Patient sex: M
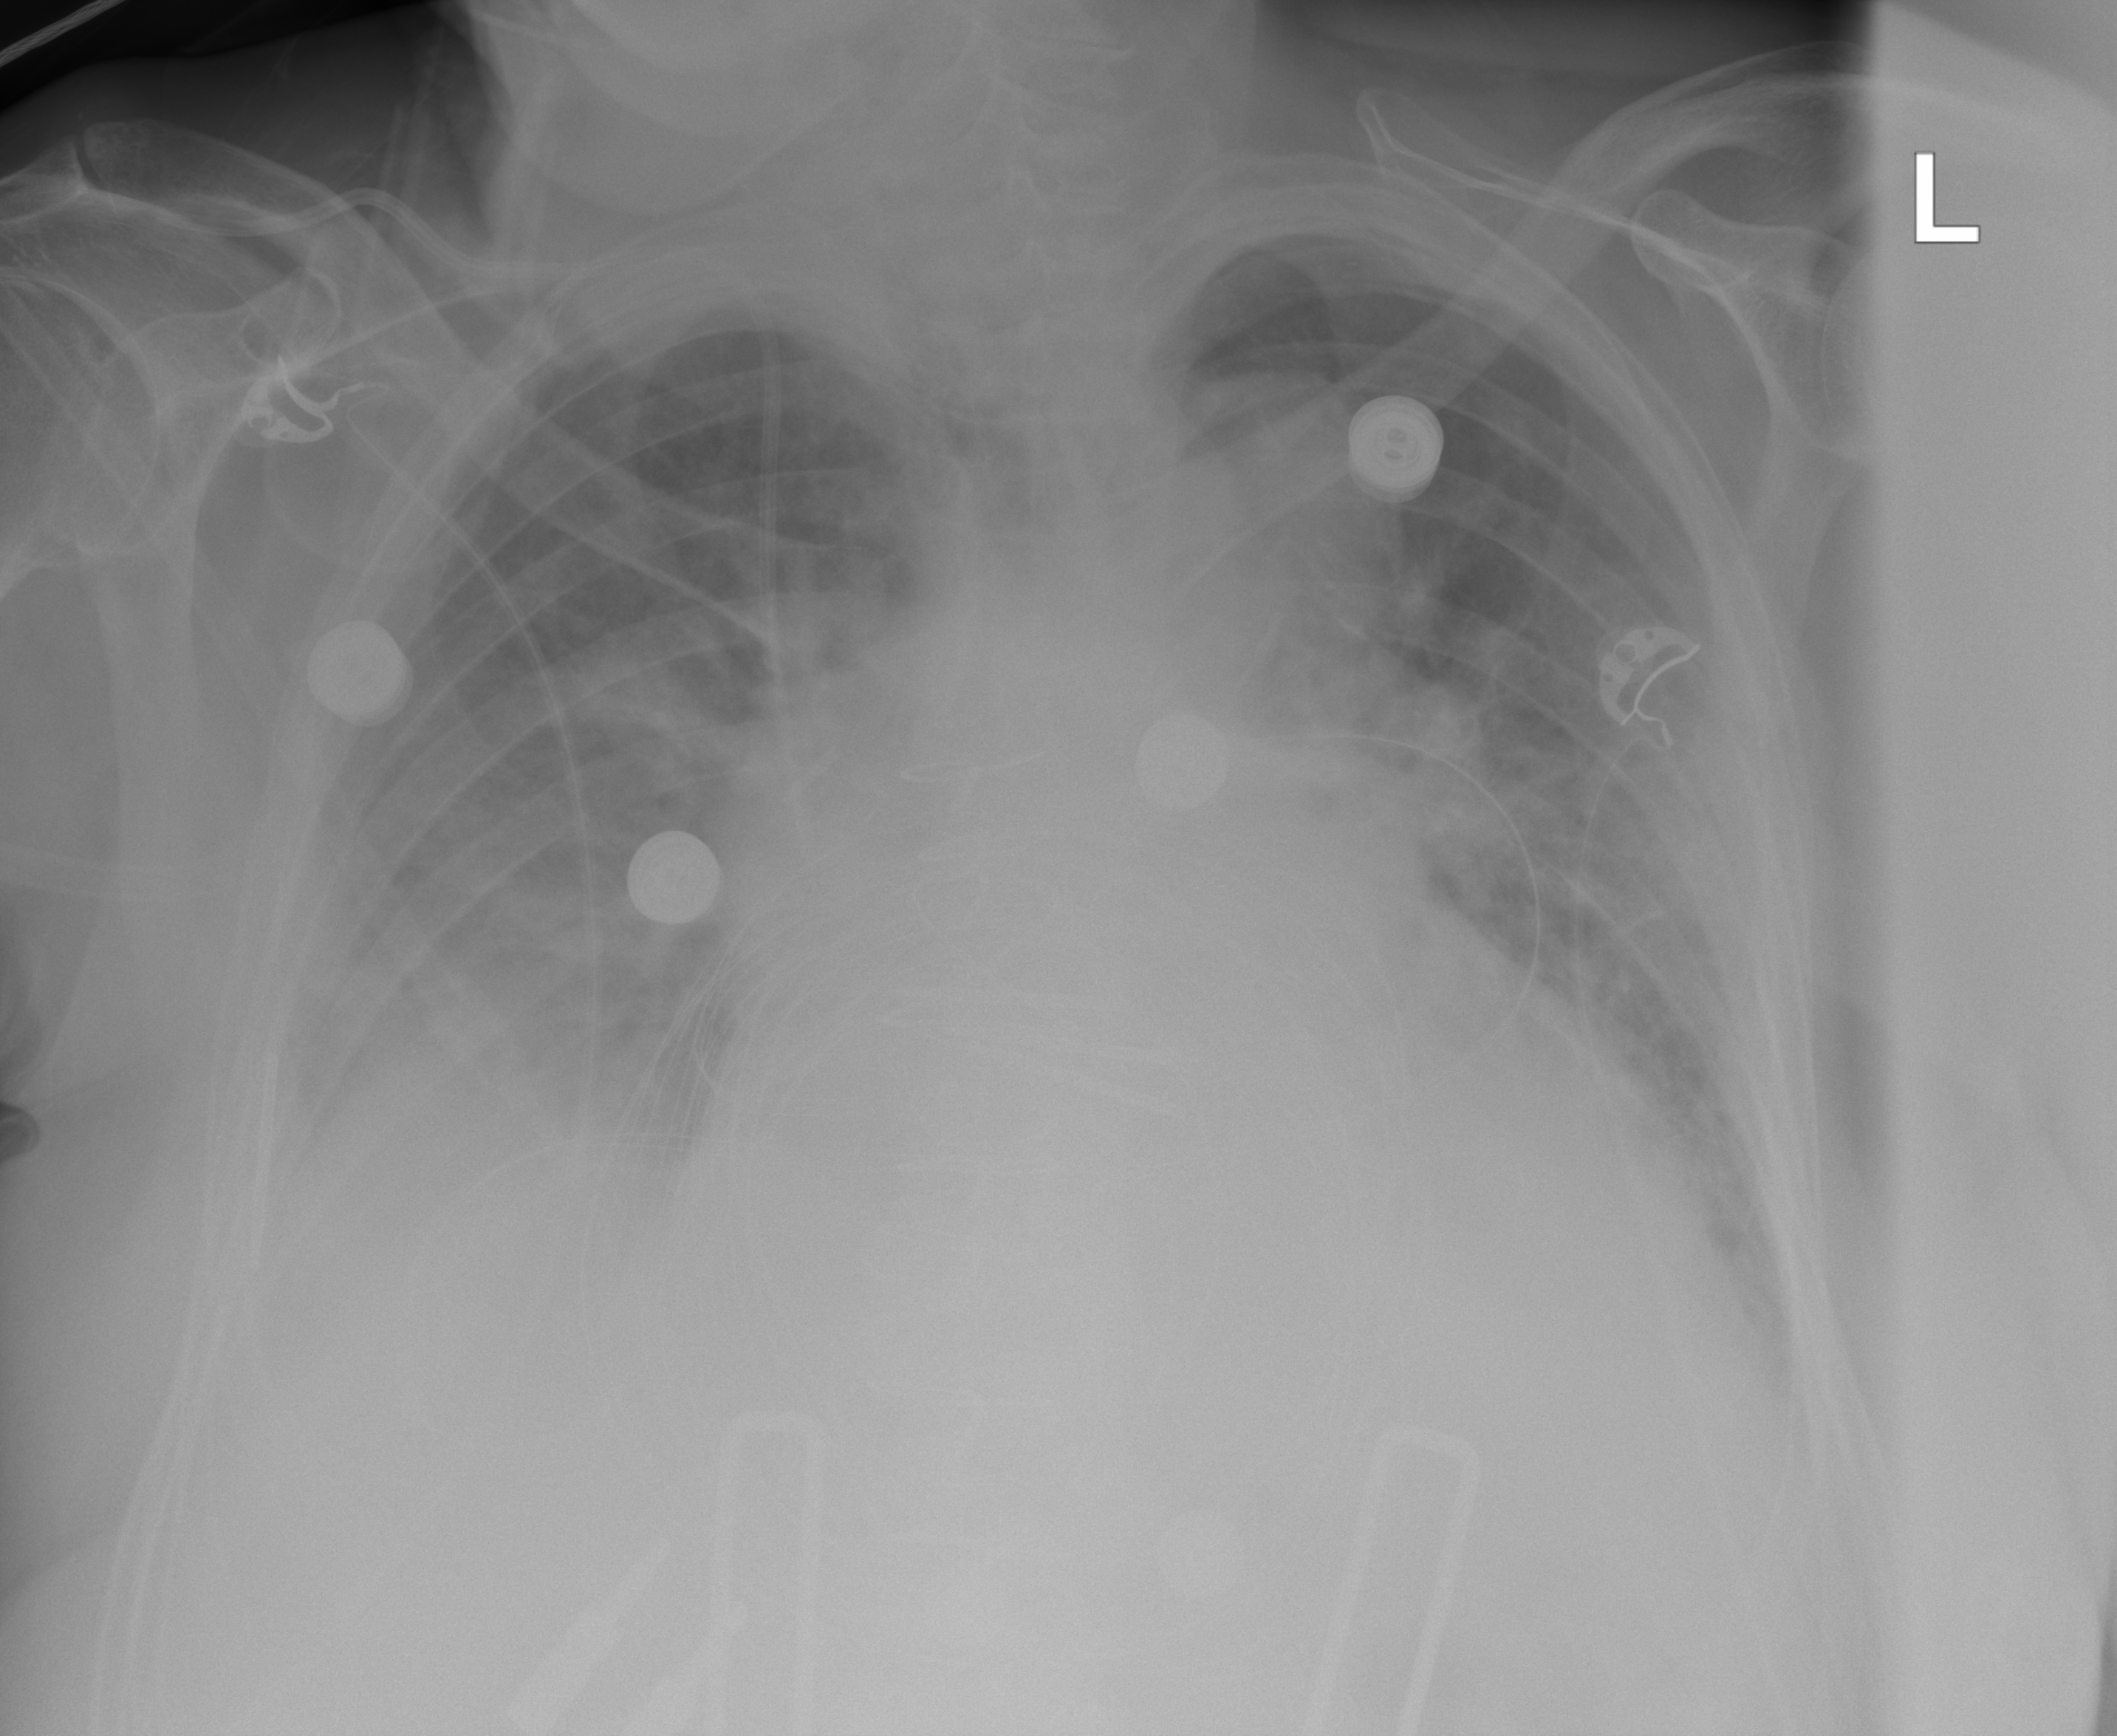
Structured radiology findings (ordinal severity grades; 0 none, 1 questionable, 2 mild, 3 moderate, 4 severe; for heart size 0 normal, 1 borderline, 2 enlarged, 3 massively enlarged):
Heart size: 3
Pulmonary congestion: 3
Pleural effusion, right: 3
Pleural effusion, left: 2
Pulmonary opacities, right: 2
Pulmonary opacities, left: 2
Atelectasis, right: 3
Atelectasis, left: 2